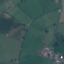
Land use / land cover class: Pasture